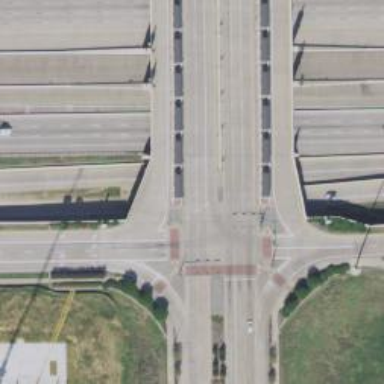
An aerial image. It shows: Frontage road connected to secondary link.